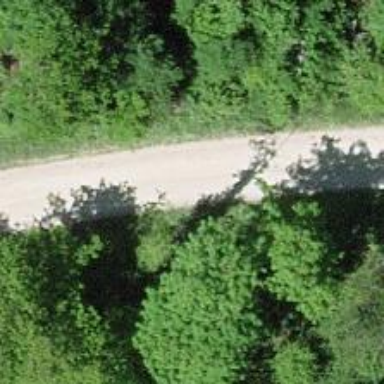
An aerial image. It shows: Unclassified road with gravel surface.